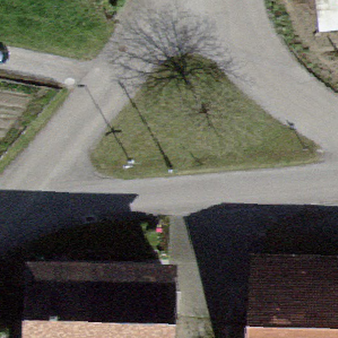
Label: other